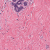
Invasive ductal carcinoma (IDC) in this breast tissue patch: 0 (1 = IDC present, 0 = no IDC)